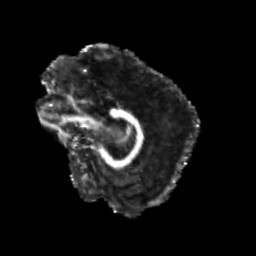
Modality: FA
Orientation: sagittal
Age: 19
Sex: female
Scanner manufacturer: siemens
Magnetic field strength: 3 T
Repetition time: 3.5 s
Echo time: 0.104 s